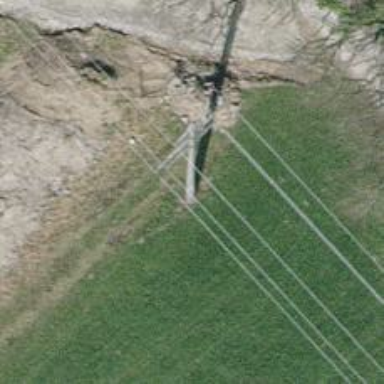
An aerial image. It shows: Power tower.